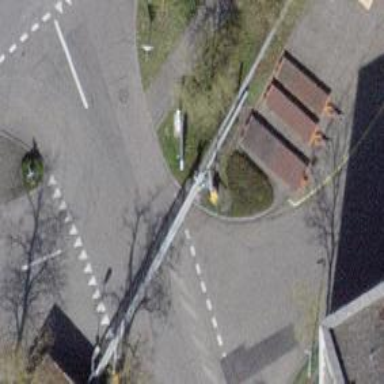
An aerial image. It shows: Bus stop along the road.